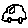
Label: car